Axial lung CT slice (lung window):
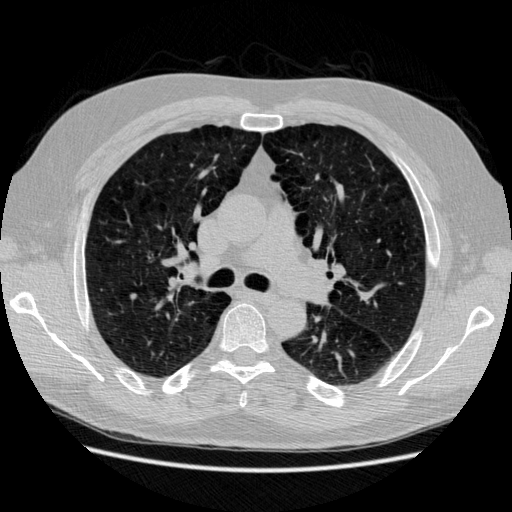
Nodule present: no